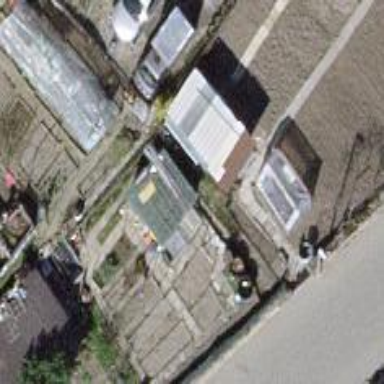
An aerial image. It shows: Area designated for allotments.